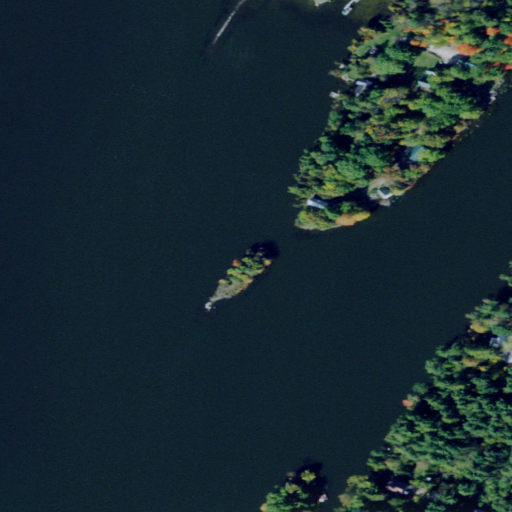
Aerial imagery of island in New York named Belle Island containing open water, mixed forest, open development, grassland, low intensity development, and shrub